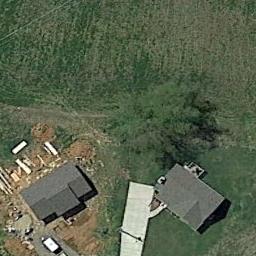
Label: sparse_residential